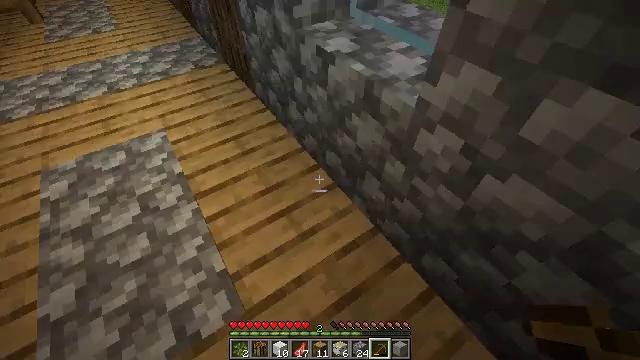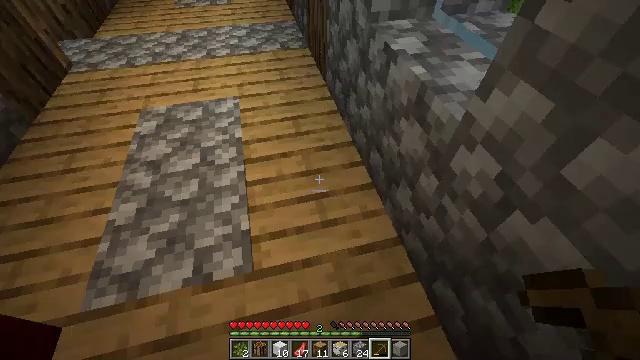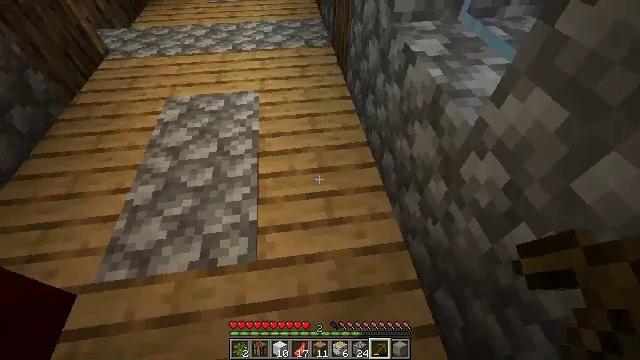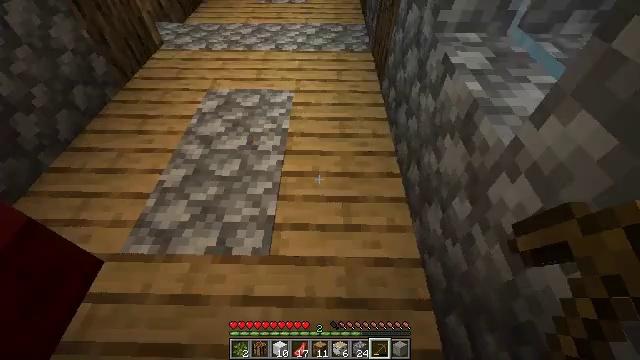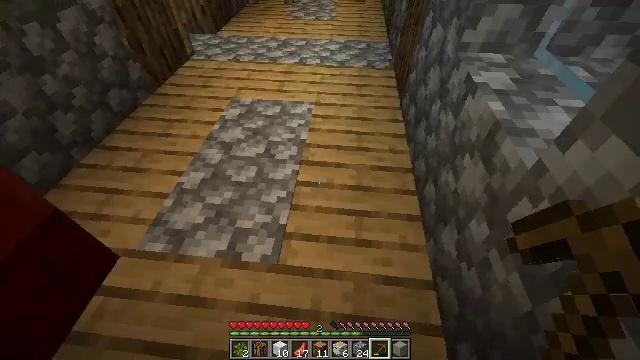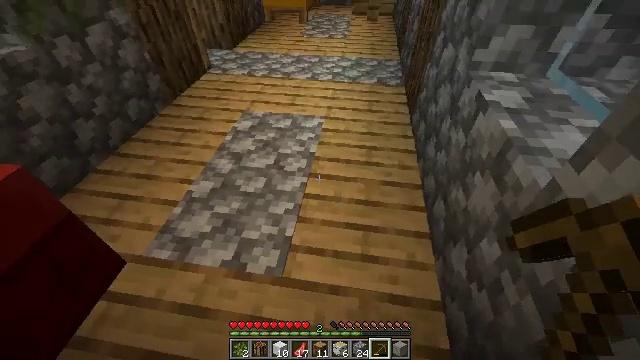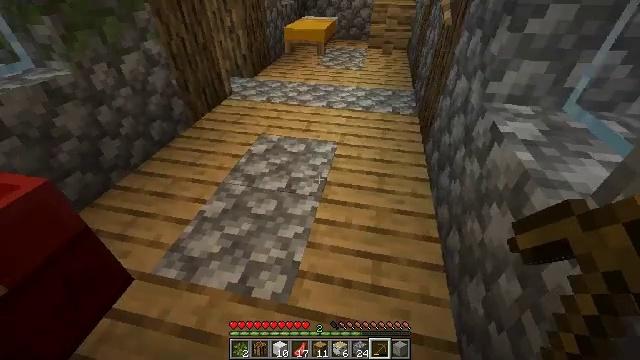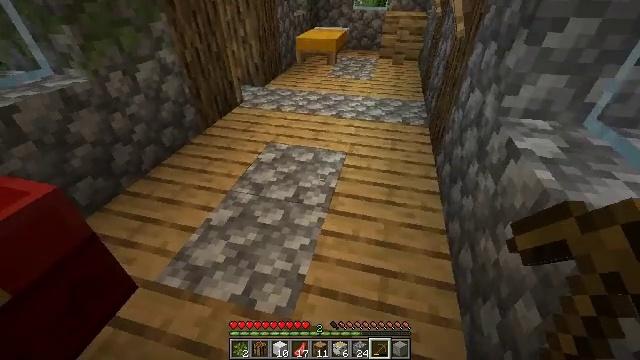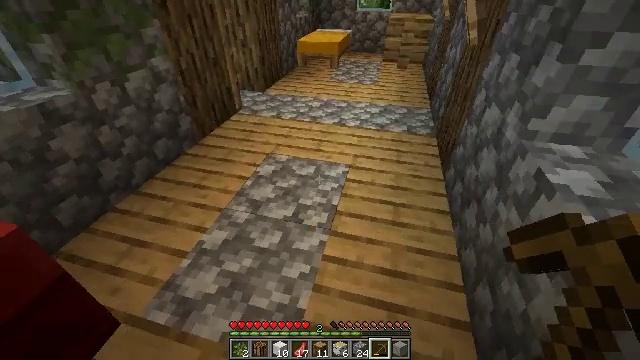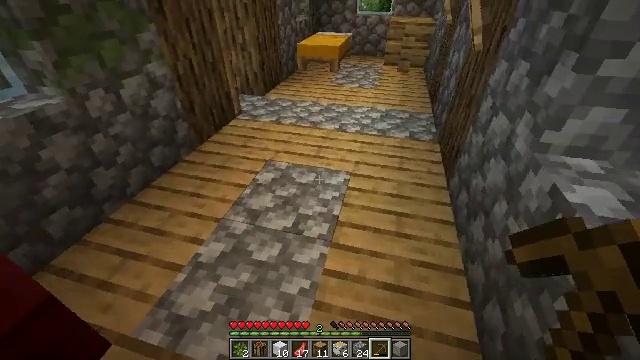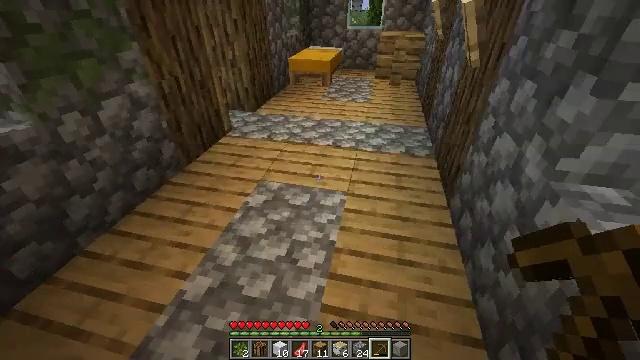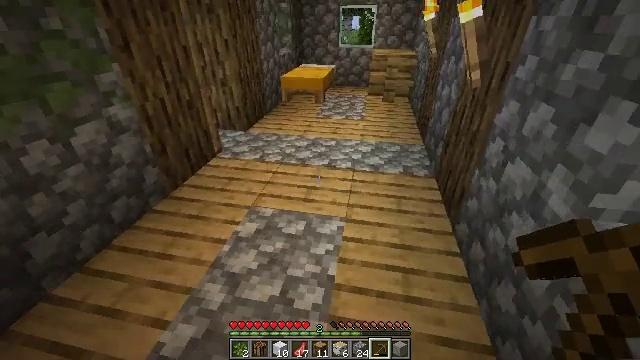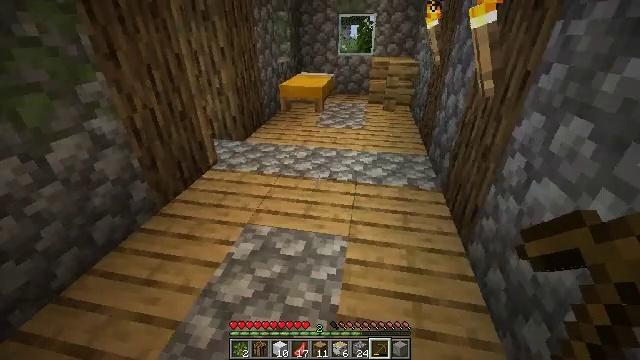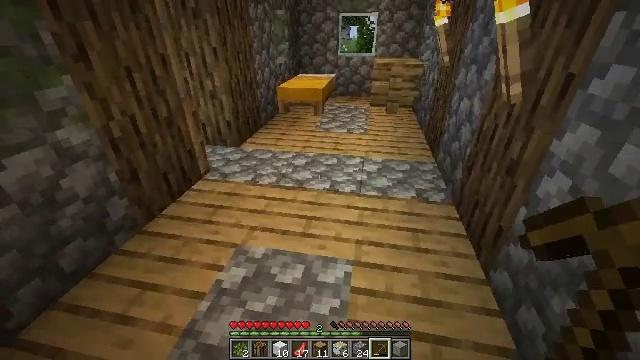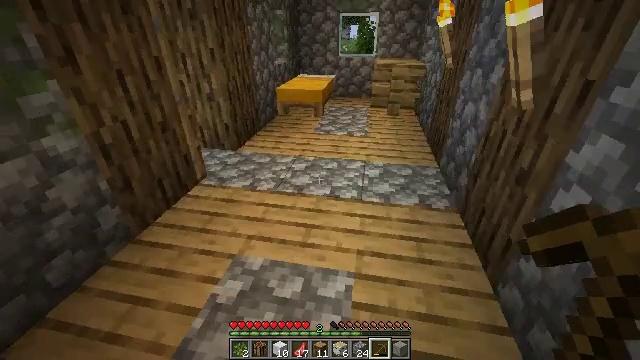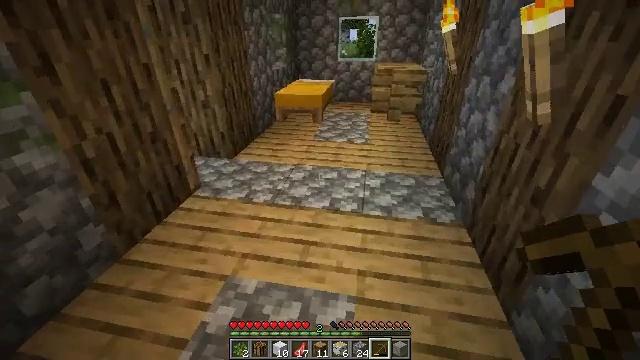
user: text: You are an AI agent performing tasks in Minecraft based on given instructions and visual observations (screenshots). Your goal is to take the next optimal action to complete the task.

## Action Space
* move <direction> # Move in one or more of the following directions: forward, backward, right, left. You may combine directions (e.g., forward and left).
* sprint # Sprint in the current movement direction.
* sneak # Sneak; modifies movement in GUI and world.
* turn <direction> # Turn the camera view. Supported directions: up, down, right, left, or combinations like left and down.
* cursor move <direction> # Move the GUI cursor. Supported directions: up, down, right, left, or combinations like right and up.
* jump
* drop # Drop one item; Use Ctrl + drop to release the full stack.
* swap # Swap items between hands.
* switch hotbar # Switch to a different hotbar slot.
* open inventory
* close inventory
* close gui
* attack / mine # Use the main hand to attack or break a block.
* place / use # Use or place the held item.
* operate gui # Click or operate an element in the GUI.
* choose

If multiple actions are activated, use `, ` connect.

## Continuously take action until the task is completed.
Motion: motion action
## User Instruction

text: Break the yellow bed.
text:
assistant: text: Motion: turn left
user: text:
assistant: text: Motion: turn left
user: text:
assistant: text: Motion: turn left
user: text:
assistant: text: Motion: turn left and up
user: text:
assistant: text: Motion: turn left and up
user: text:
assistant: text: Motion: turn left and up
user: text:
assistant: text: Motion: move forward, turn left and up
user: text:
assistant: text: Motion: move forward
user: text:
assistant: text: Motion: move forward
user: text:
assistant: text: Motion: move forward, turn right and up
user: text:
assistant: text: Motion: move forward, turn right and up
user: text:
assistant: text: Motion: move forward, turn up
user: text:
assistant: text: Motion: move forward
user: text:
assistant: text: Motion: move forward
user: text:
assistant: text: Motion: move forward
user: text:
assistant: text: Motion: move forward, turn up
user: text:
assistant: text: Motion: move forward, turn up
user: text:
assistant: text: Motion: move forward, turn left and up
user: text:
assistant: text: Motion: move forward, turn left and up
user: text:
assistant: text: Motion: move forward, turn left
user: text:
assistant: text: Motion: move forward, turn left and up
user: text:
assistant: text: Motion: move forward, turn up
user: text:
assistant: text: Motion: move forward
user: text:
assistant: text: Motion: move forward, attack / mine
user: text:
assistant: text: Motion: move forward, attack / mine
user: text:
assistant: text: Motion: move forward, attack / mine
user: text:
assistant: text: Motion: move forward, turn down, attack / mine
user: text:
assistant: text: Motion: move forward, turn down, attack / mine
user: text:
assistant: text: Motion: move forward, attack / mine
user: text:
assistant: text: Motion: move forward, attack / mine